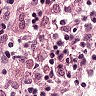
Metastatic tissue present: no